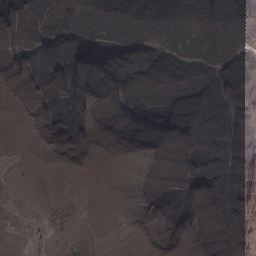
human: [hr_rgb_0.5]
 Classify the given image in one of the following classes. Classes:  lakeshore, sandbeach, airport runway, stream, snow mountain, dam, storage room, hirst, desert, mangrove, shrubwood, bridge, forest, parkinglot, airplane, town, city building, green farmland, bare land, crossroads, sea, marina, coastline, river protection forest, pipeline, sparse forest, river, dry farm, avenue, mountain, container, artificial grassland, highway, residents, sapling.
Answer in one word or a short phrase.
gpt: mountain